Field crop: maize
Growth stage: 2
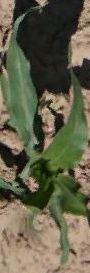
Species: maize